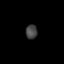
Tissue: prostate
Cell type: Endothelial cells
Senescence score: 0.7213
Nuclear area (px): 166
Mean DAPI intensity: 66.771